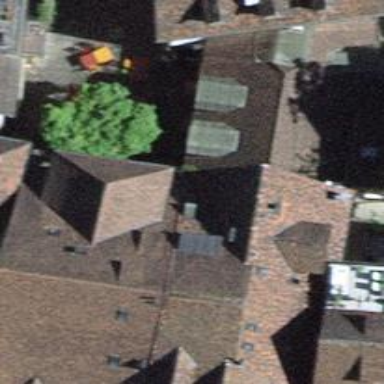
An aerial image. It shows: Restaurant.